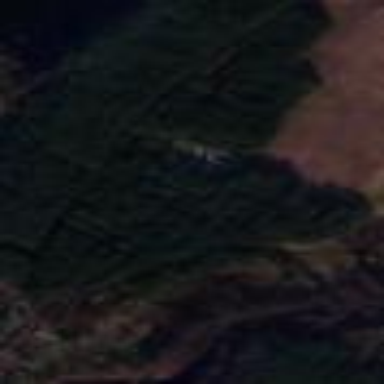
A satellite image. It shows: Forest area predominantly covered with needle-leaved trees.